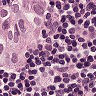
Metastatic tissue present: yes